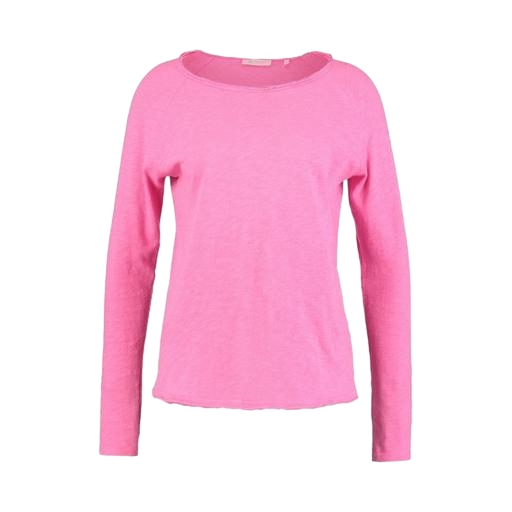
pink long sleeve slub tee, pink long-sleeve round-neck tee, pink oil wash raglan tee, white background